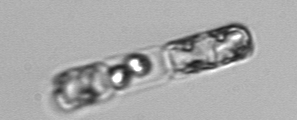
Label: Guinardia_delicatula_TAG_internal_parasite